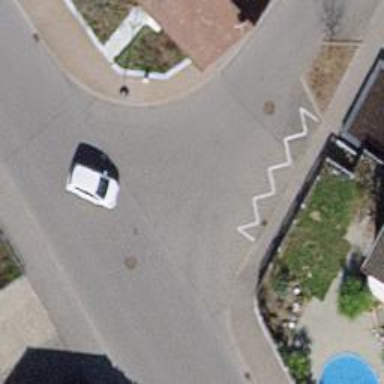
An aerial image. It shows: Residential road with asphalt surface and sidewalks on both sides.